Aerial crown-view tile of a tropical tree (Barro Colorado Island, Panama), acquired 20250818:
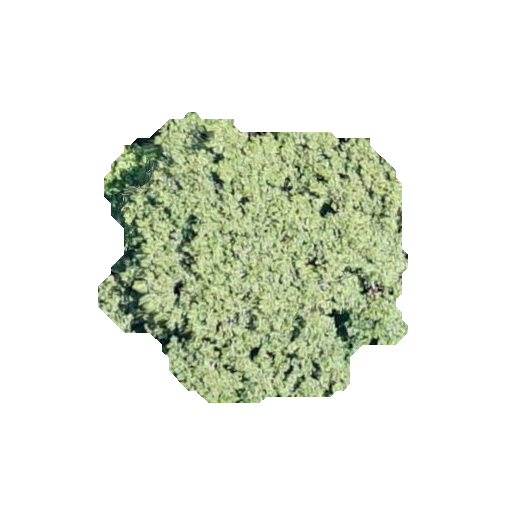
Species: Apeiba membranacea
GBIF accepted scientific name: Apeiba membranacea
Crown area: 99.131 m²